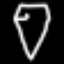
Label: diamond